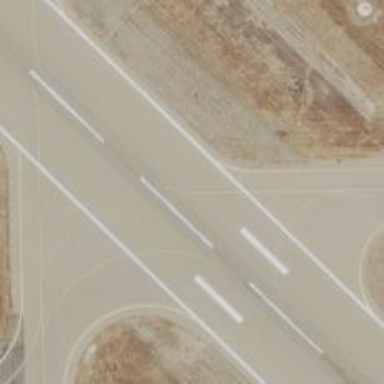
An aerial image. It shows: Image of taxiway at airport.